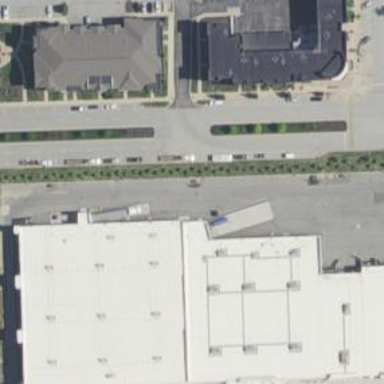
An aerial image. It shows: Retail building.